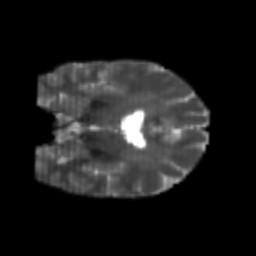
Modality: T2w
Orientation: coronal
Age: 23
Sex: female
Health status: healthy
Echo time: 0.074 s